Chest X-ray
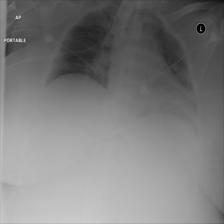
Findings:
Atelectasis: negative
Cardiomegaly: negative
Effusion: negative
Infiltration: positive
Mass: negative
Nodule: negative
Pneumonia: negative
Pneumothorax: negative
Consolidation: negative
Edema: negative
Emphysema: negative
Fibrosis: negative
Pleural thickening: negative
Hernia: negative